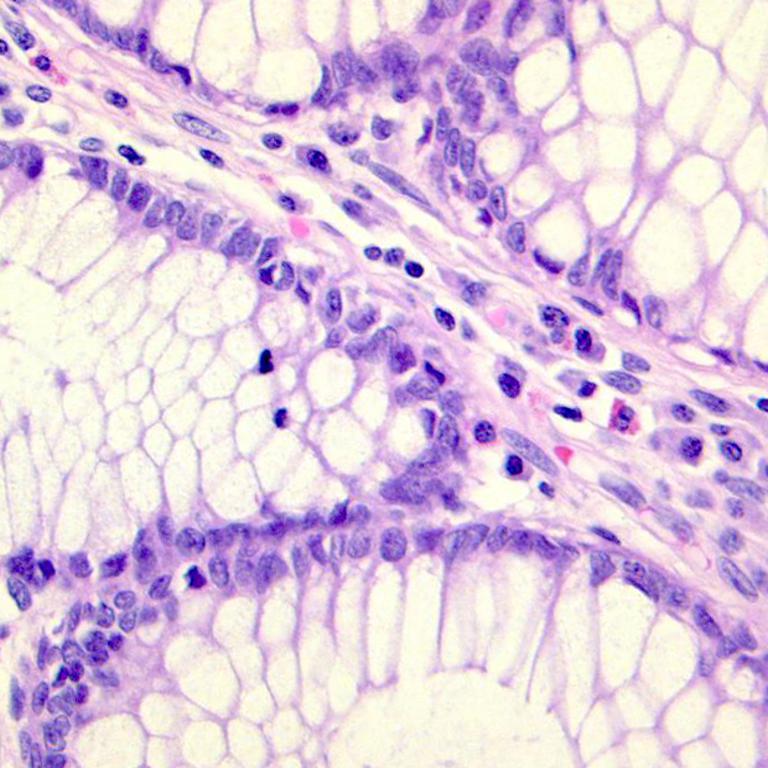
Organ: colon
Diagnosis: benign